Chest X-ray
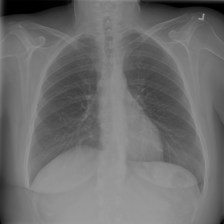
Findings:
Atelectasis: negative
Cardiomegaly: negative
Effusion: negative
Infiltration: positive
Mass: negative
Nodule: negative
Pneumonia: negative
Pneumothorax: negative
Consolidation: negative
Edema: negative
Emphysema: negative
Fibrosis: negative
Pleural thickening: negative
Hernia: negative